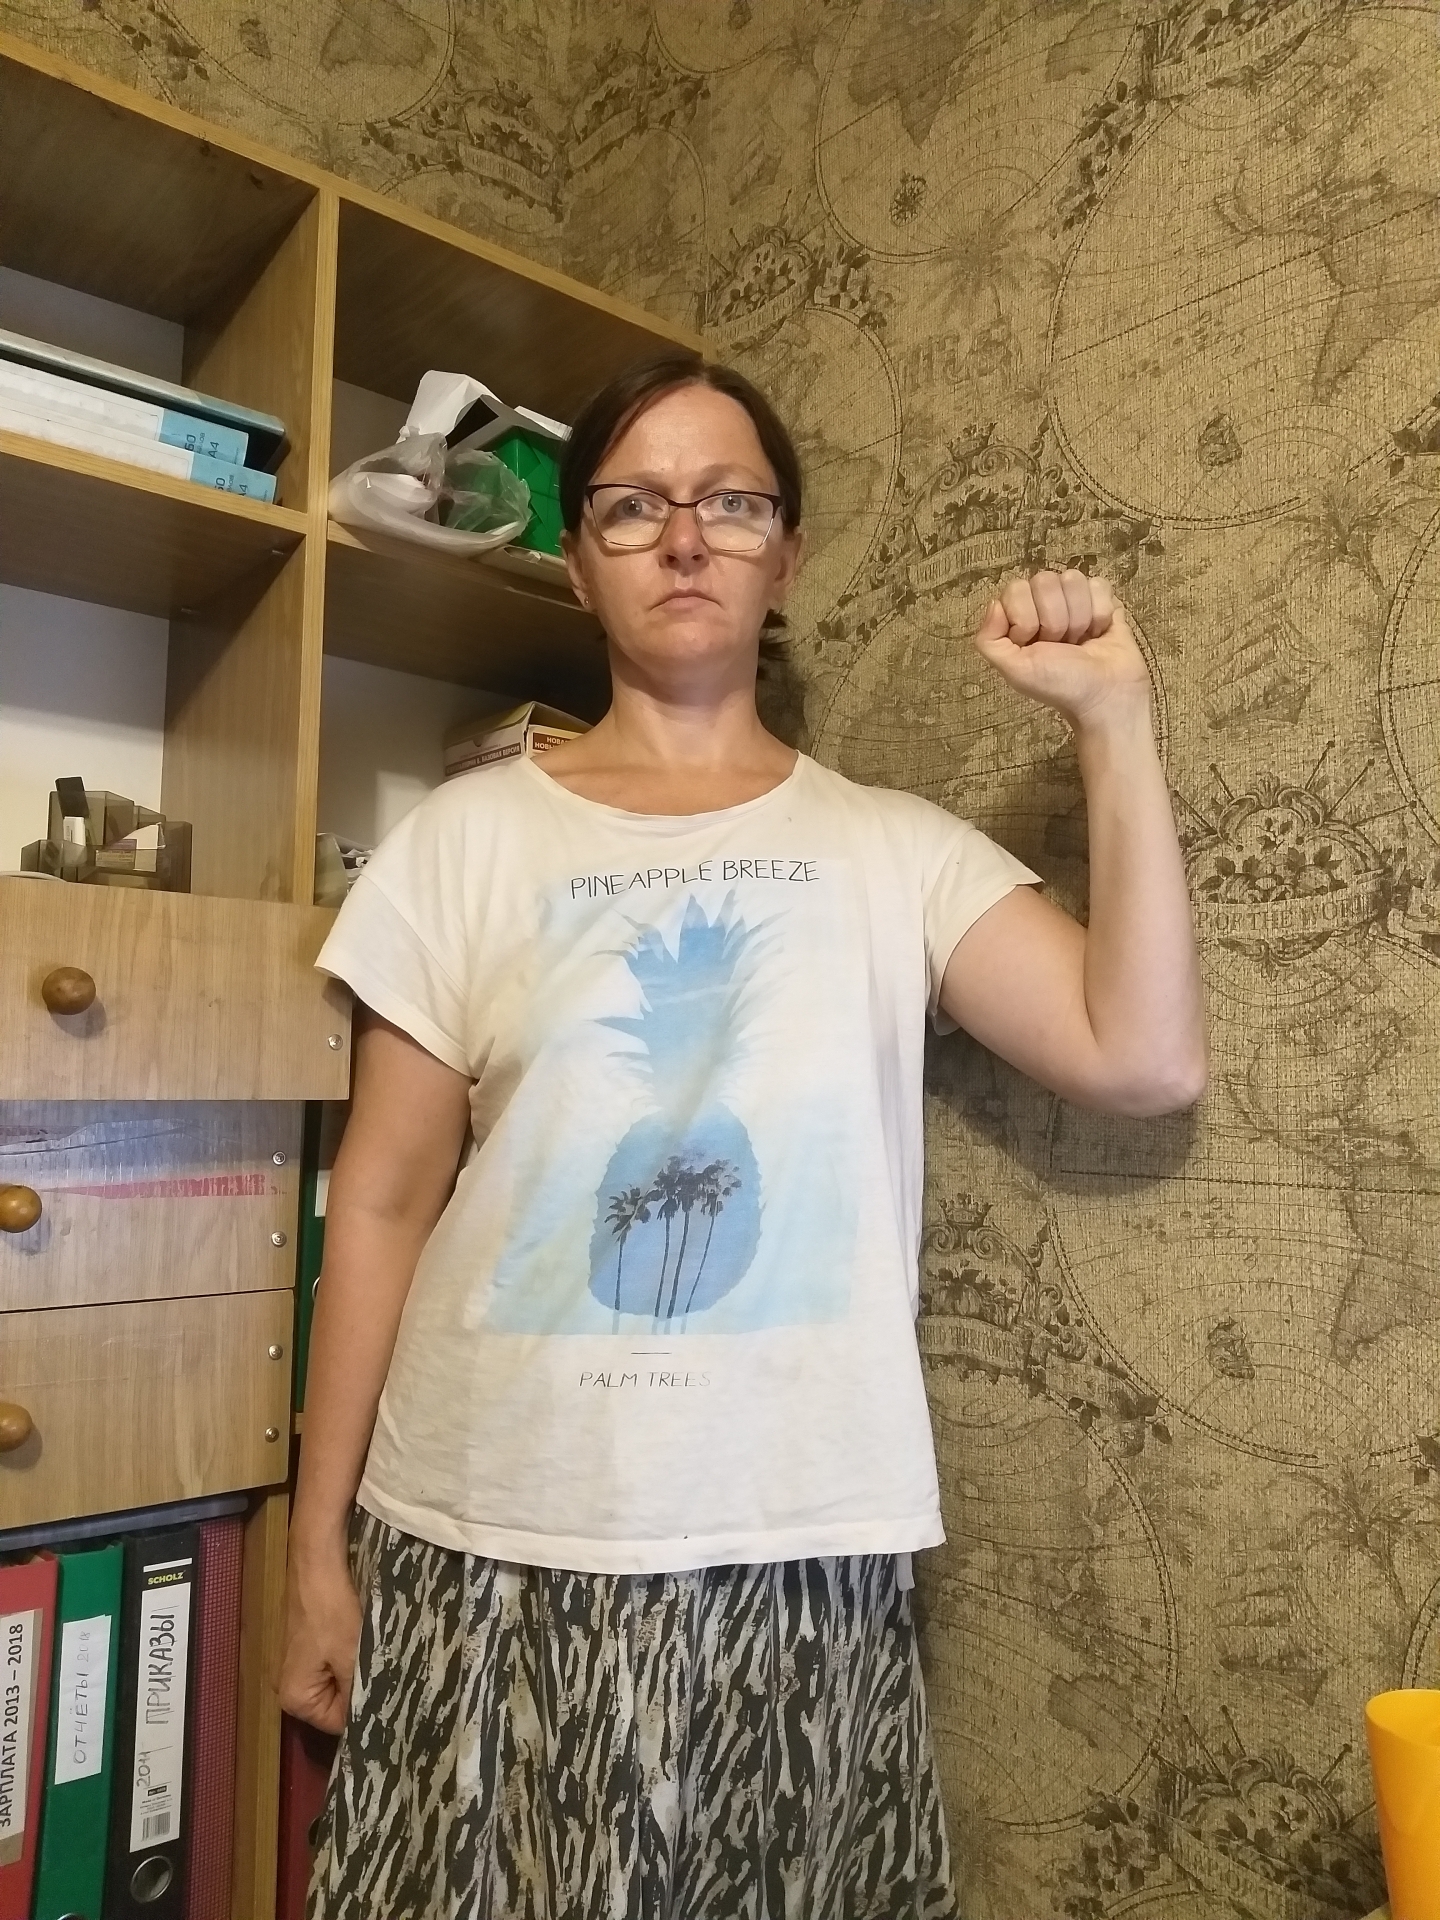
Label: clear